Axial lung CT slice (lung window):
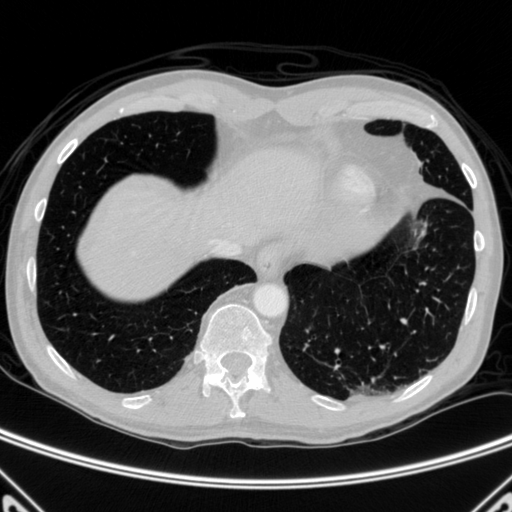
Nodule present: no